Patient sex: F
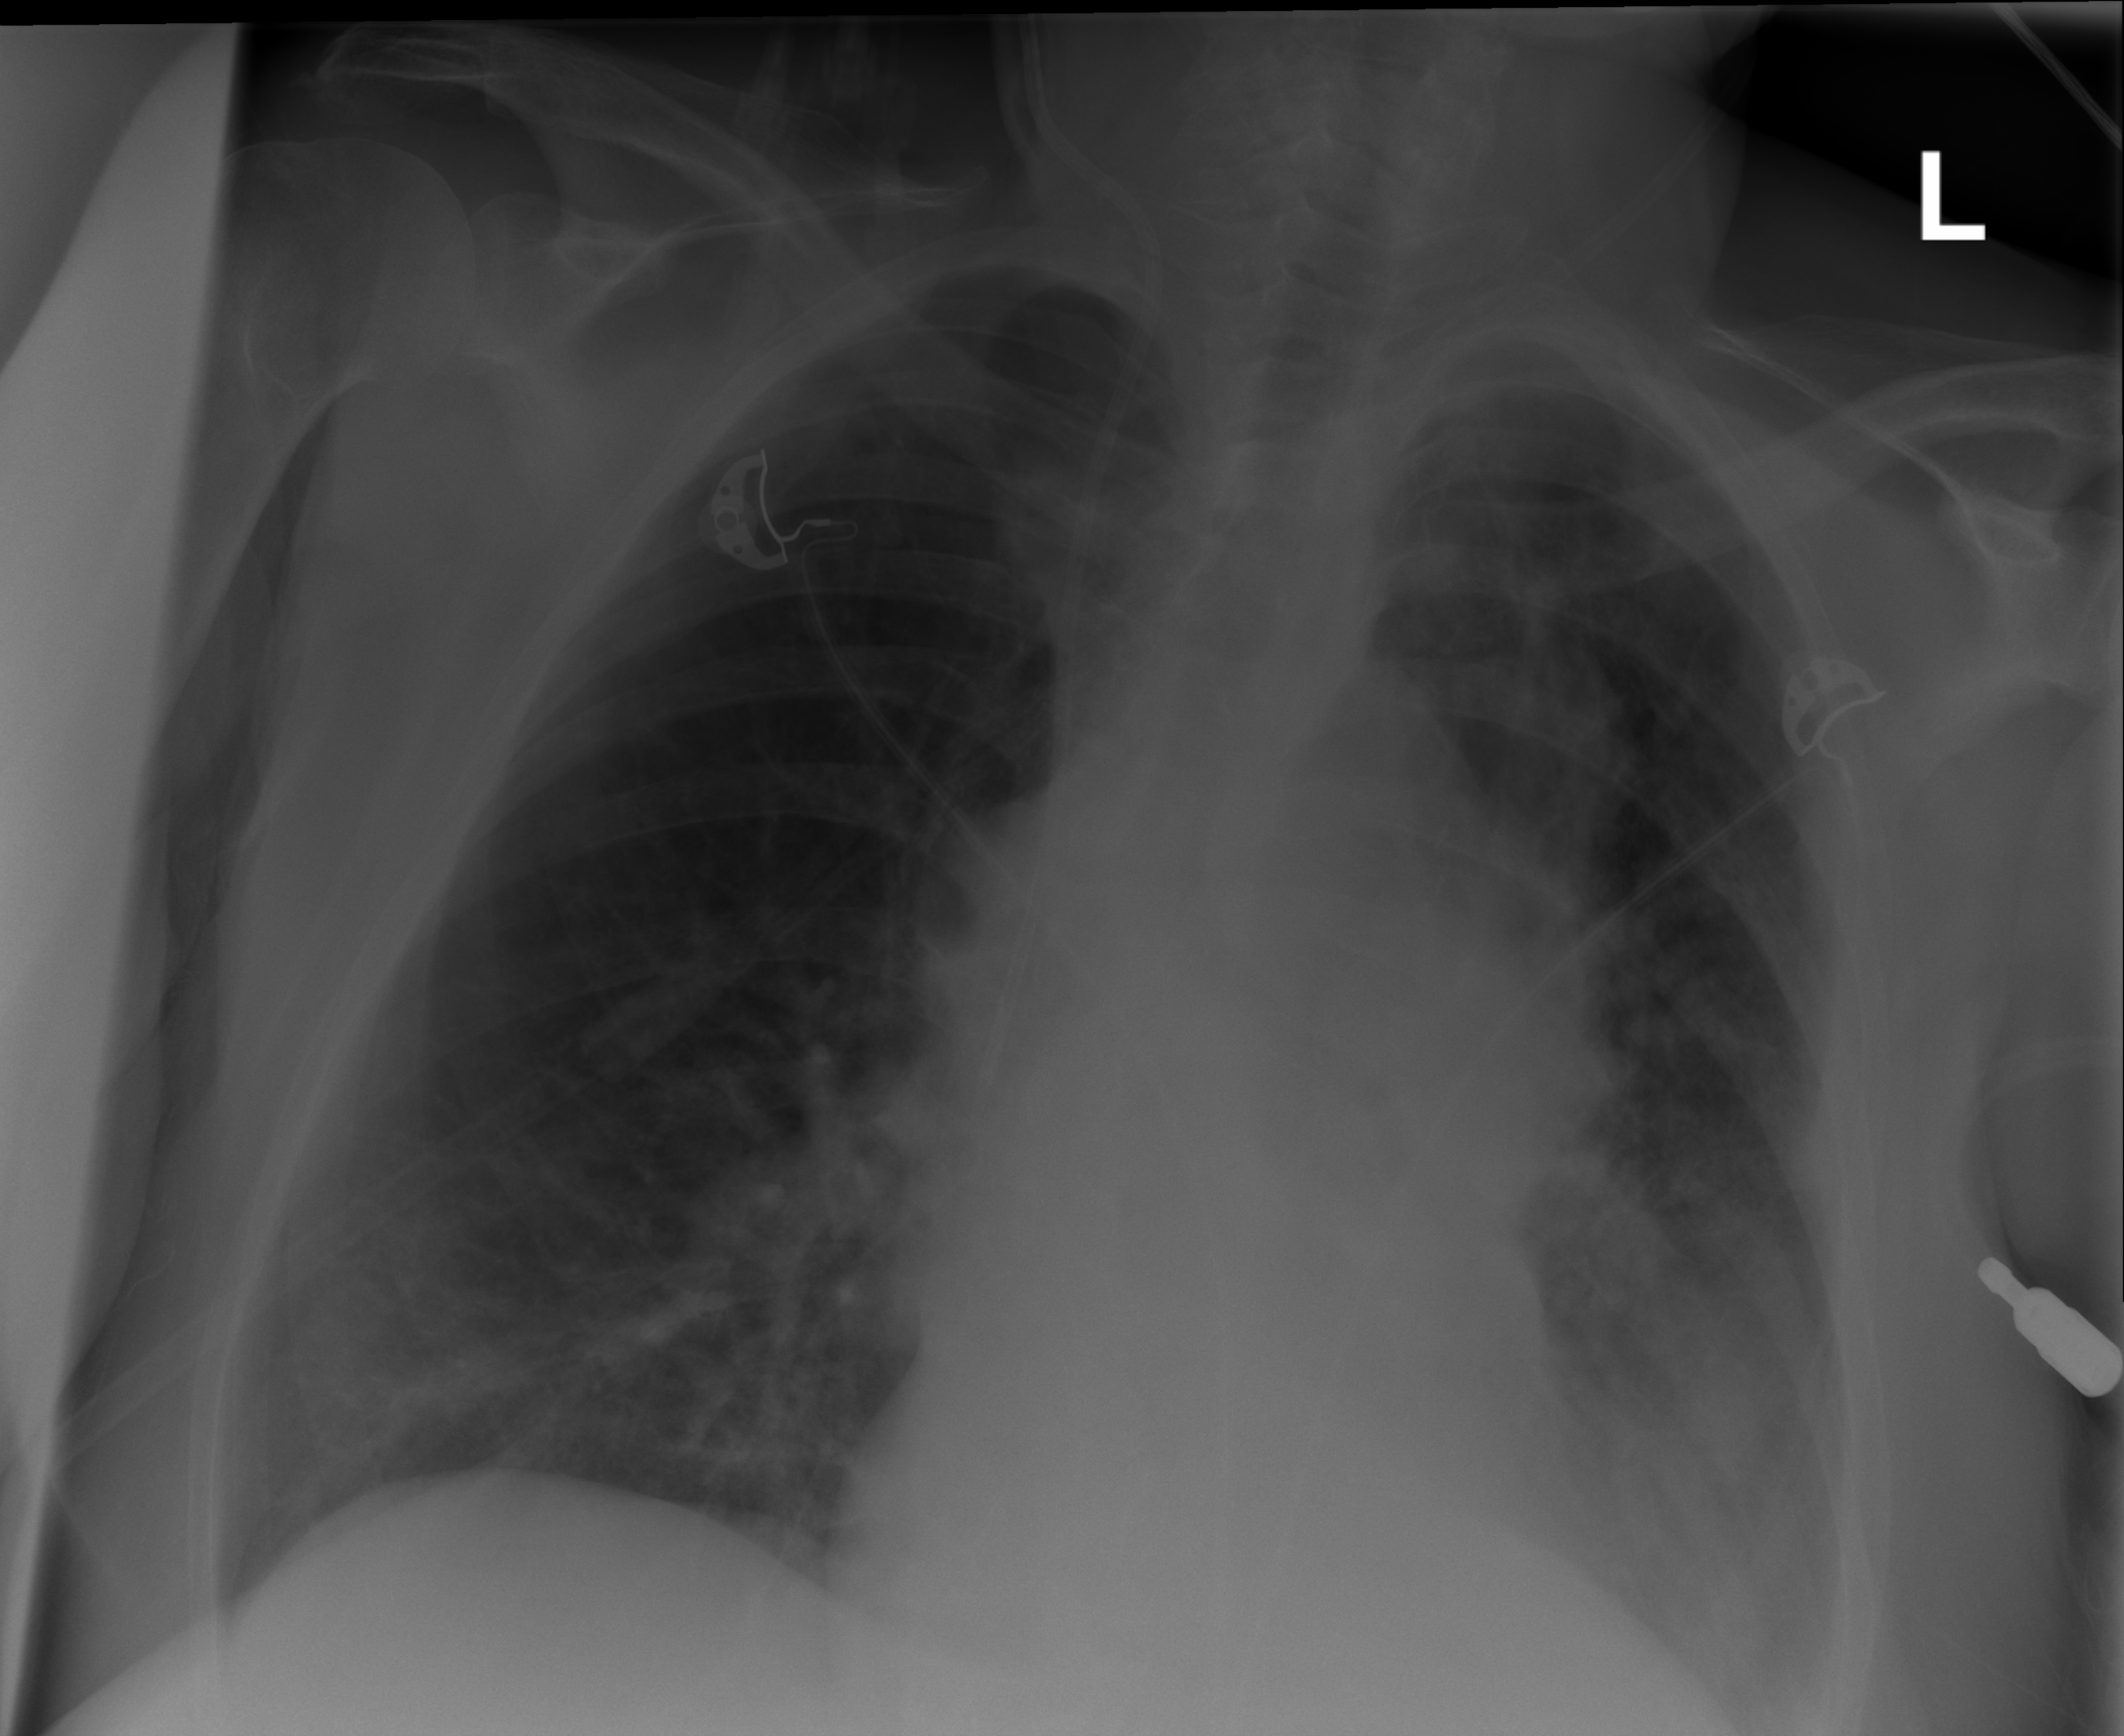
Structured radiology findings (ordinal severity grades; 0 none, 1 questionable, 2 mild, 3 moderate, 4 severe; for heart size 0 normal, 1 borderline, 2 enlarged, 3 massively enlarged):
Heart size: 0
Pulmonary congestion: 0
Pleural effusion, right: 0
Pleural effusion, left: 3
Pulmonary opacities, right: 0
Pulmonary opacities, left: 2
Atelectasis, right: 0
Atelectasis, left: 3